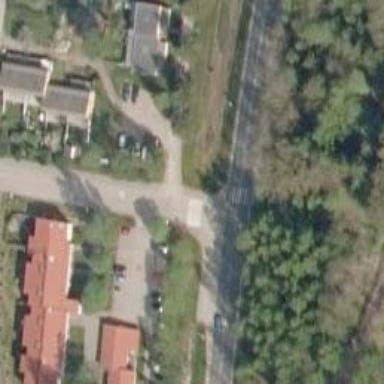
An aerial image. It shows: Uncontrolled road crossing.